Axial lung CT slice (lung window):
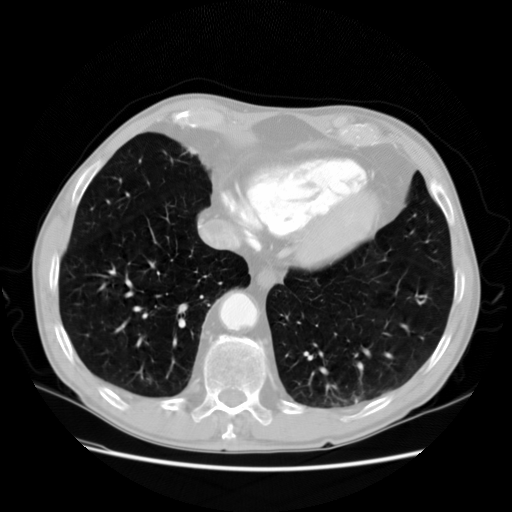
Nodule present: yes
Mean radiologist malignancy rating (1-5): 2